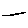
Label: line